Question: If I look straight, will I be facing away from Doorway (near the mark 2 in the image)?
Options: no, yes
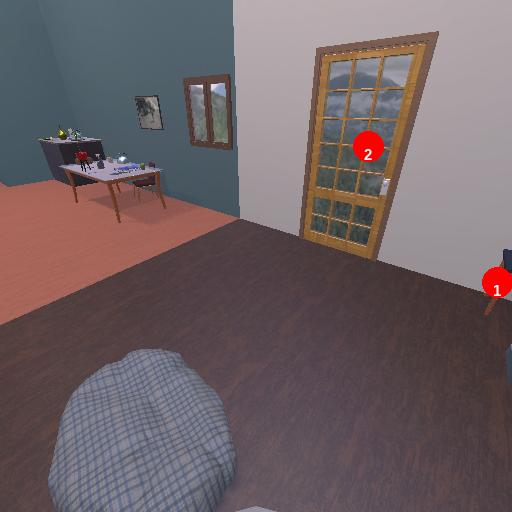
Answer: no